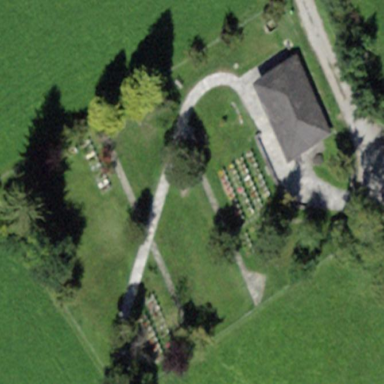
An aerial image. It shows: Cemetery.